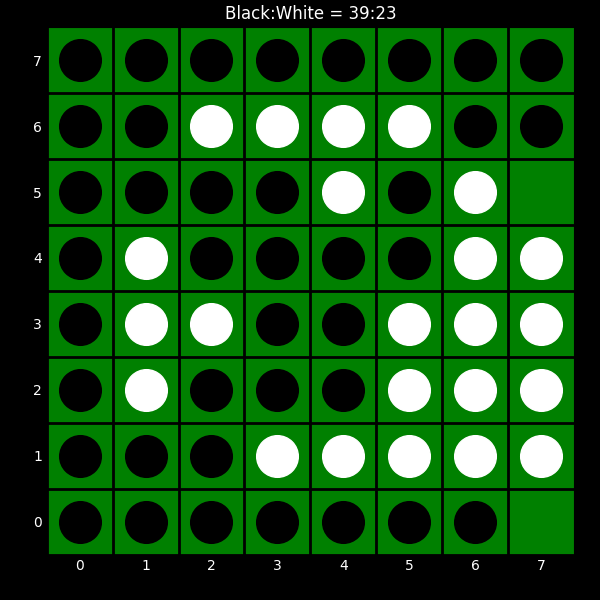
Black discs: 39
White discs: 23